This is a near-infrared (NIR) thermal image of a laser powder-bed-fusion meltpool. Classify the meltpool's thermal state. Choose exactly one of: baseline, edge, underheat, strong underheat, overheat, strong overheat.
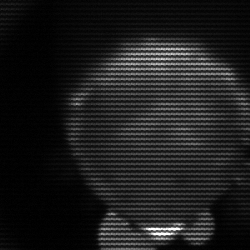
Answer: edge